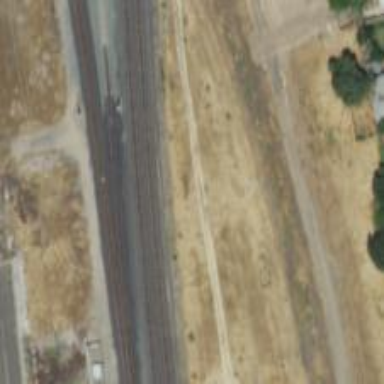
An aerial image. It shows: Railway track.